Field crop: tomato
Growth stage: 1
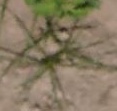
Species: cyperus